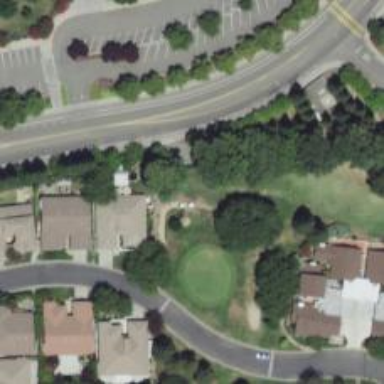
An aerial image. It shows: Golf tee.